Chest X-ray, PA view. Patient: 47 years old, sex F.
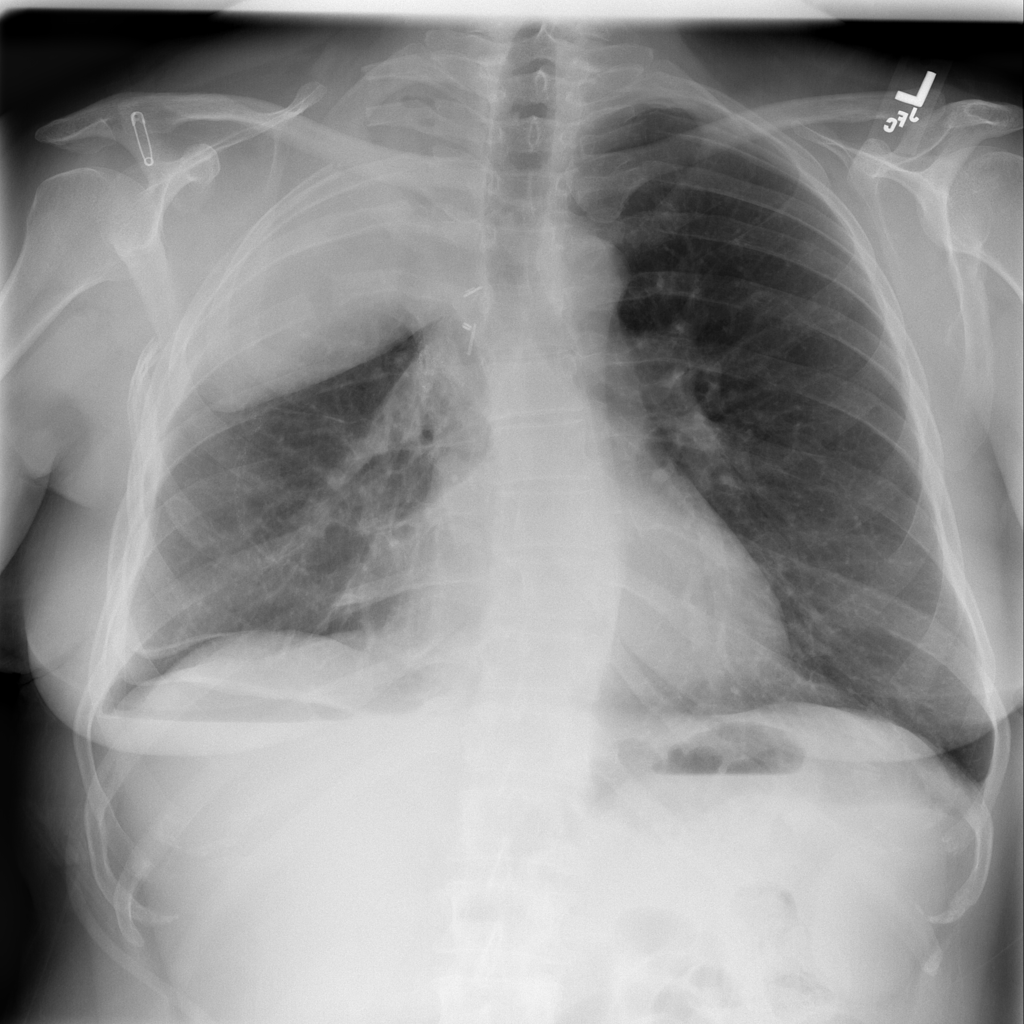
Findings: No Finding